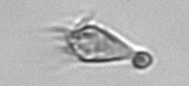
Label: Paratontonia_gracillima